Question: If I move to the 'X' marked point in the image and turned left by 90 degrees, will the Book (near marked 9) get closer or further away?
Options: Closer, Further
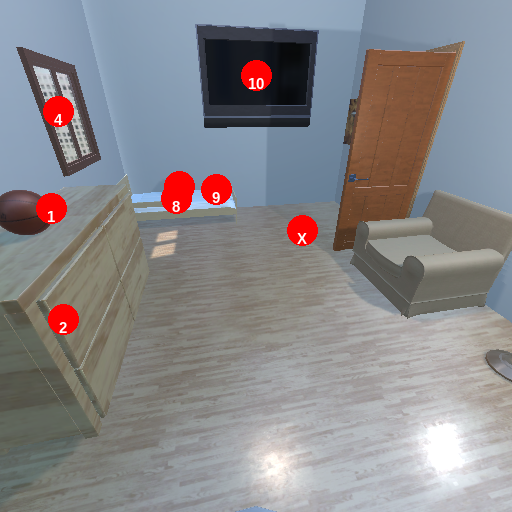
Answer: Closer